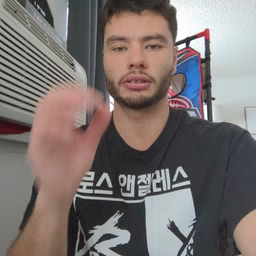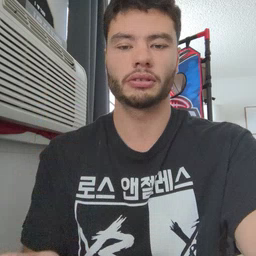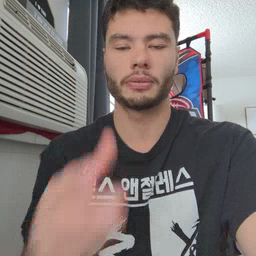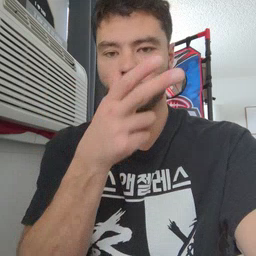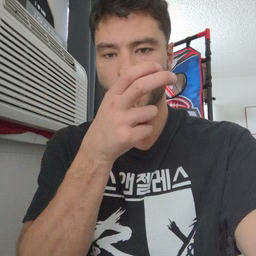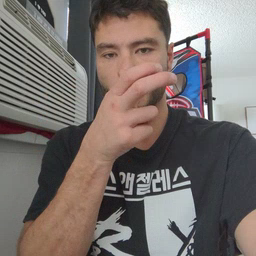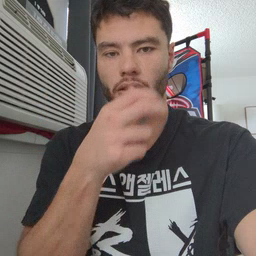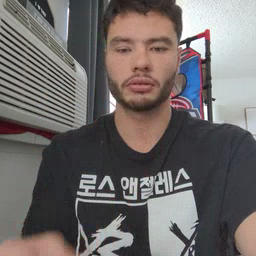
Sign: bug